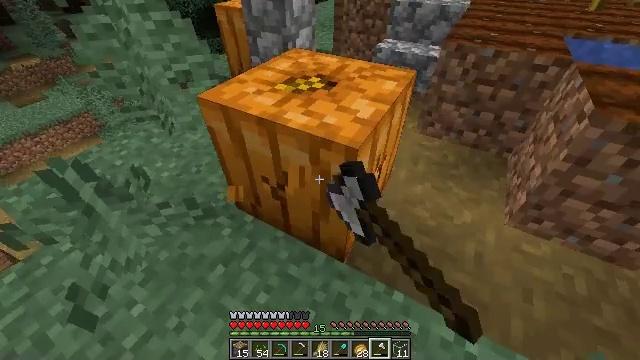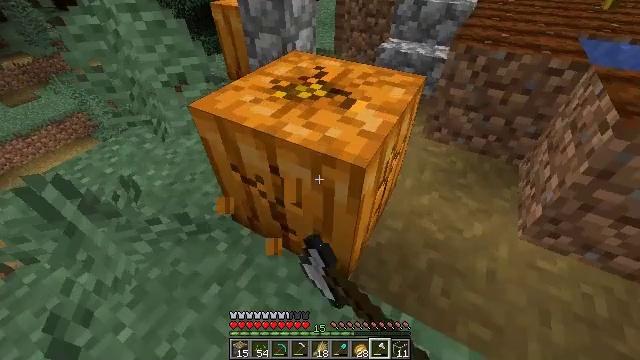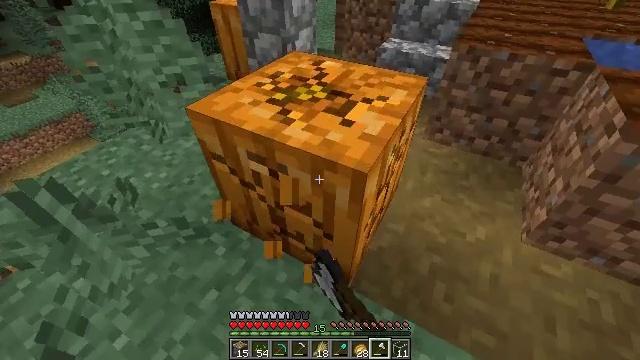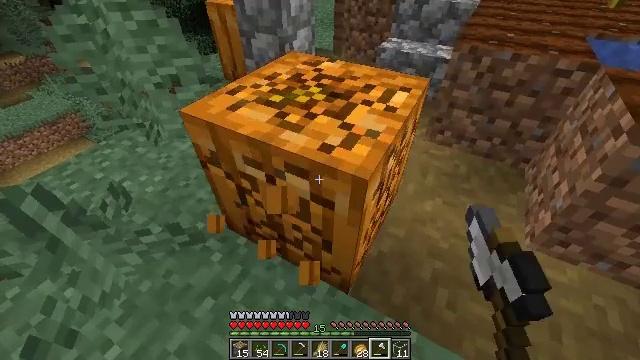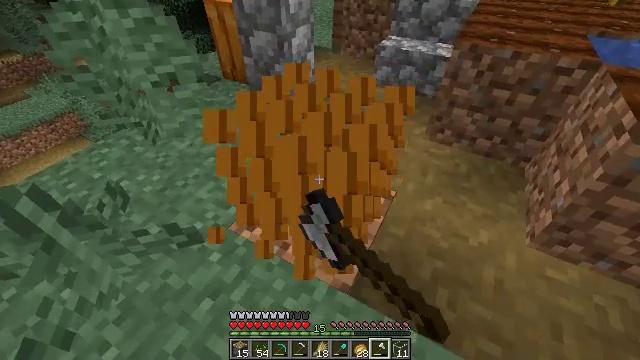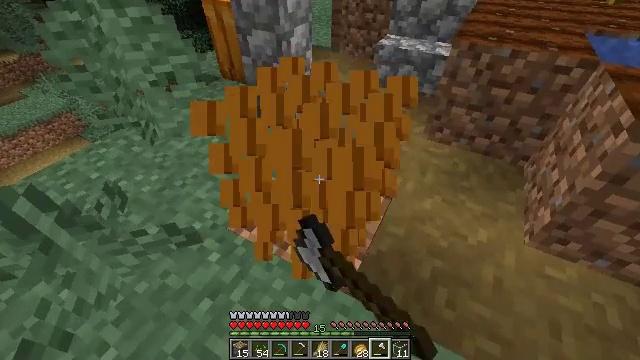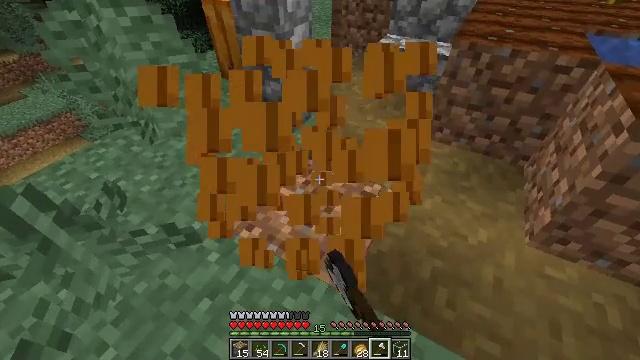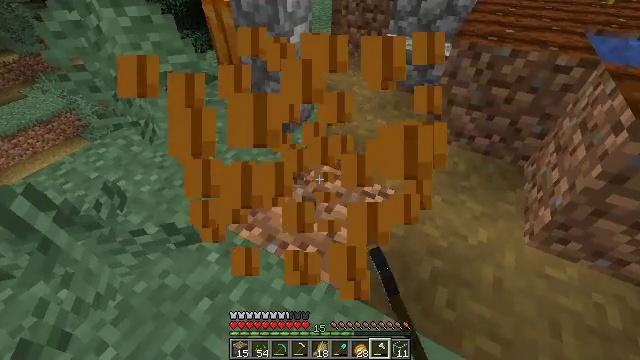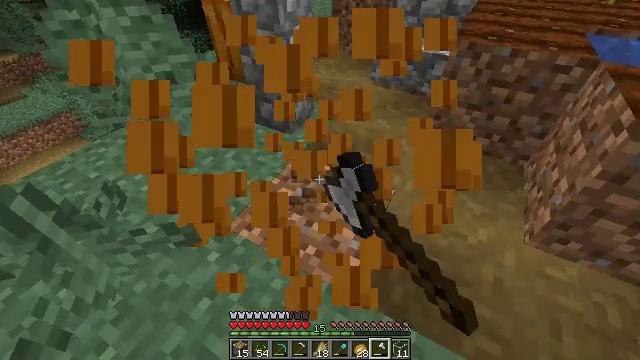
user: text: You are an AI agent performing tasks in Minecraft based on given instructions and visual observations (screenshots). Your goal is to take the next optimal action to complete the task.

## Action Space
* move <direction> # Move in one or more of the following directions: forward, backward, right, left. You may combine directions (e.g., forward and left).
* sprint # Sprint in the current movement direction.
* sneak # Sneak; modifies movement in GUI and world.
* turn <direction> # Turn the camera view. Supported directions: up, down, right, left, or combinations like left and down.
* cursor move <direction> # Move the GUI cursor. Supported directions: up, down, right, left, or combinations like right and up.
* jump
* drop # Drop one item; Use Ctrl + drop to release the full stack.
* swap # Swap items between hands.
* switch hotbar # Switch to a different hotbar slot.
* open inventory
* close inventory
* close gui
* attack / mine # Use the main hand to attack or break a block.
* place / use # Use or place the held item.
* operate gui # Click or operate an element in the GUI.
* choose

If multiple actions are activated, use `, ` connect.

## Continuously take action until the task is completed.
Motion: motion action
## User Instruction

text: Mine the pumpkin from the ground.
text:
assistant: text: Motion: attack / mine
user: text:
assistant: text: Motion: attack / mine
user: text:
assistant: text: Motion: attack / mine
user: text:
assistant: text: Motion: attack / mine
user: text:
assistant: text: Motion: attack / mine
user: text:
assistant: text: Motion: attack / mine
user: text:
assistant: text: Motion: attack / mine
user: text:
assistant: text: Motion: attack / mine
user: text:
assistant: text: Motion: attack / mine